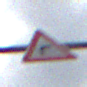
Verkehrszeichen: KurveRechts
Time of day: Midday
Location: Outdoor (Nature)
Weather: PartlyCloudy
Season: NotSpecified
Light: Natural